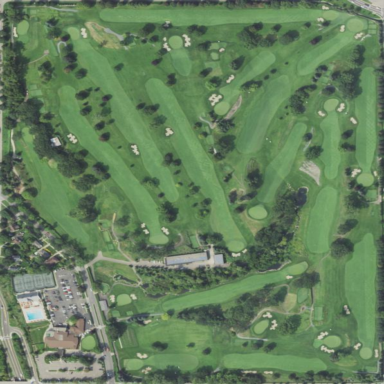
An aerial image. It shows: Golf course.